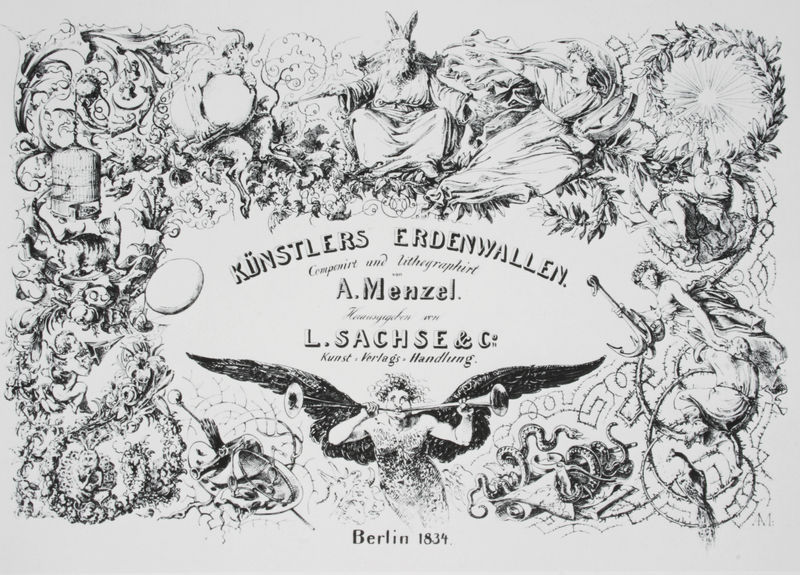
Titel: Künstlers Erdenwallen - Titelblatt
Künstler: Adolph Menzel
Standort: Berlin
Institution: Staatliche Museen zu Berlin, Kupferstichkabinett
Schlagwörter: blätter, flügel, mann, vogel, weiß, blumen, frau, grau, schwarz, zeichnung, tiere, muster, ornament, bart, falten, rahmen, zweige, sonne, gewänder, fliegen, engel, hase, ranken, schrift, grafik, graphik, werbung, figuren, floral, menzel, ring, katze, berlin, buch, strahlen, schweben, druck, stich, seite, illustration, schwarzweiß, text, plakat, schlange, titelblatt, kranz, lorbeerkranz, palette, pinsel, girlanden, ausstellung, poster, voluten, teufel, schlangen, posaunen, hörner, anker, adolph, hoffnung, vogelbauer, vogelkäfig, posaune, putten, blasen, einladung, groteske, arabeske, trompete, rahme, ruhm, adolf, webung, fuguren, 1834, treompeten, schjlange, künstlers, erdenwallen